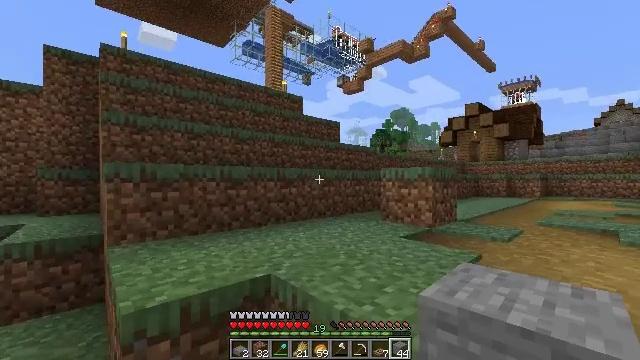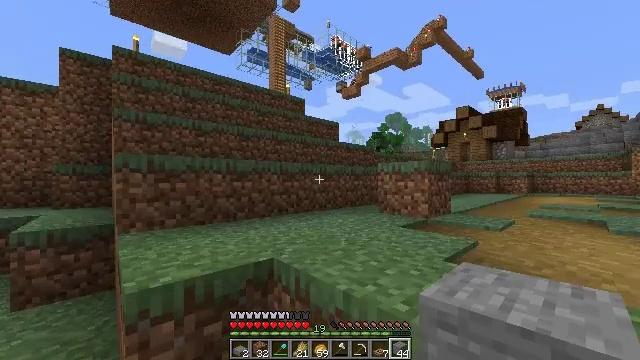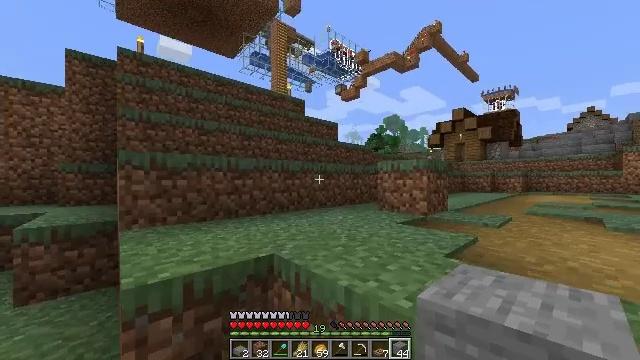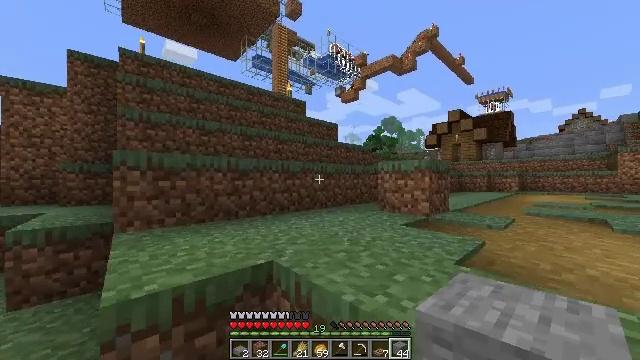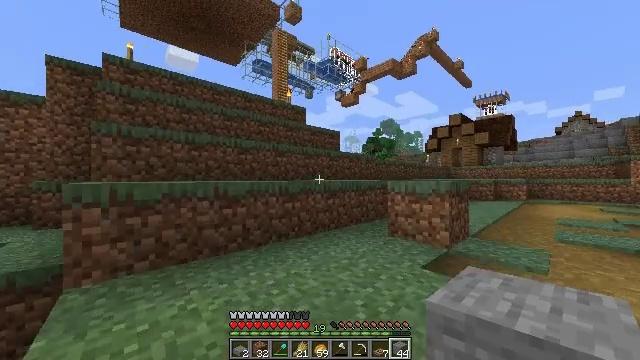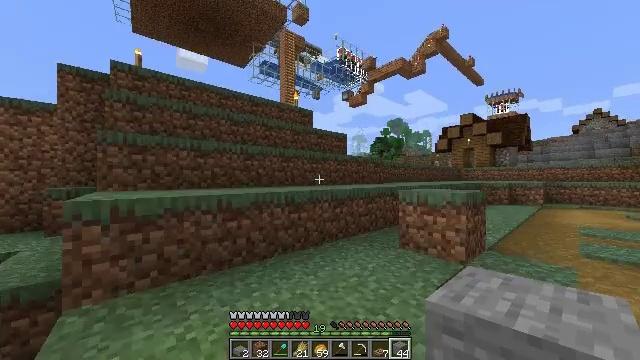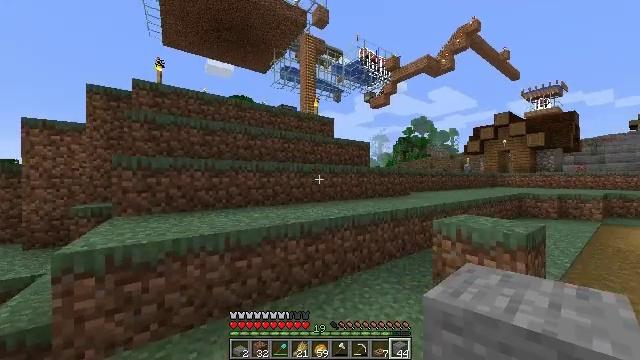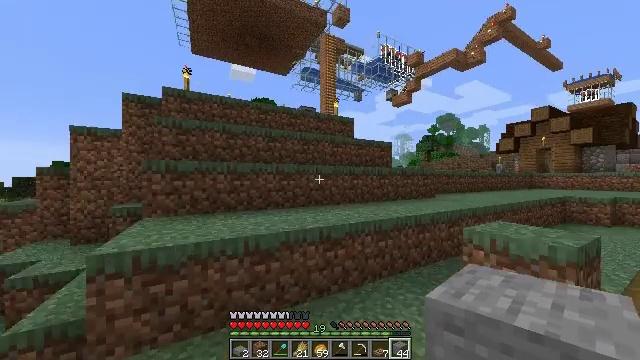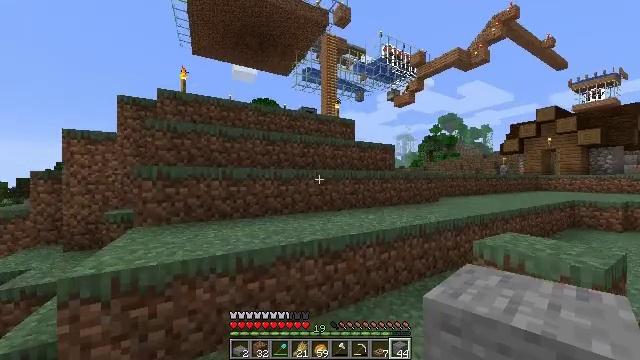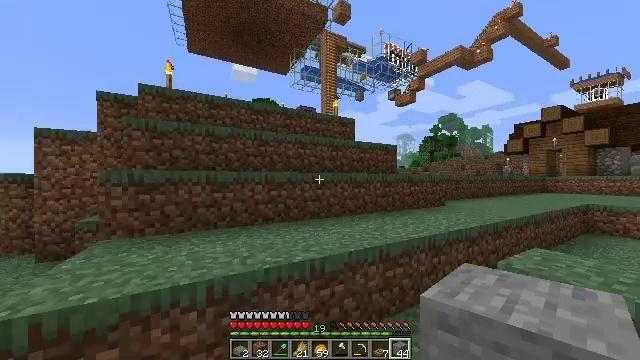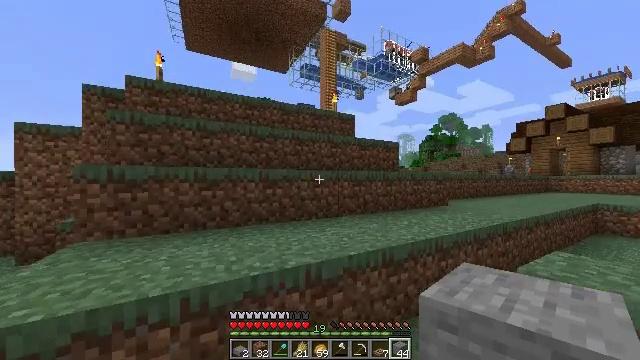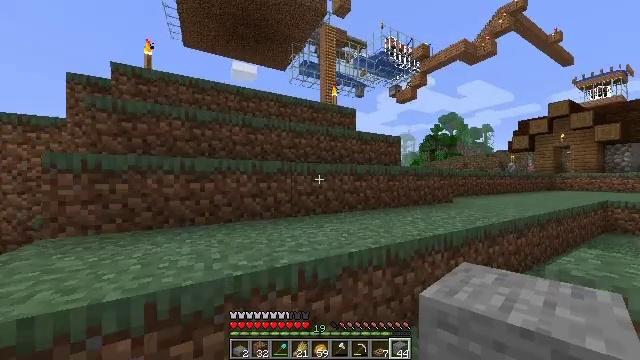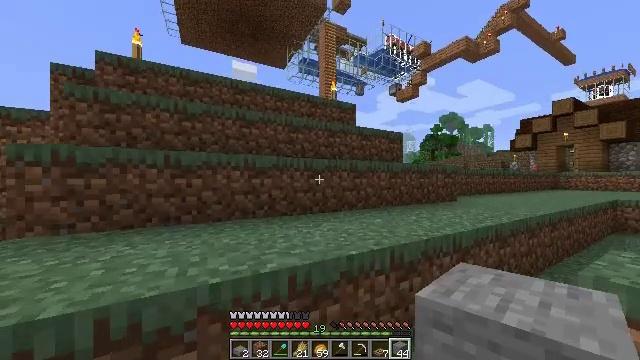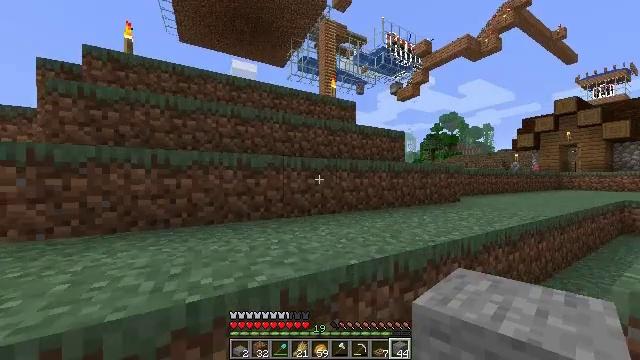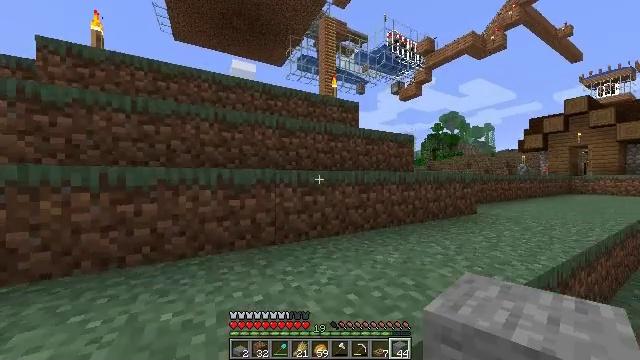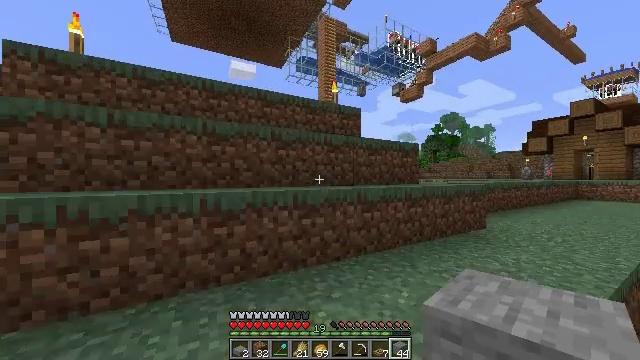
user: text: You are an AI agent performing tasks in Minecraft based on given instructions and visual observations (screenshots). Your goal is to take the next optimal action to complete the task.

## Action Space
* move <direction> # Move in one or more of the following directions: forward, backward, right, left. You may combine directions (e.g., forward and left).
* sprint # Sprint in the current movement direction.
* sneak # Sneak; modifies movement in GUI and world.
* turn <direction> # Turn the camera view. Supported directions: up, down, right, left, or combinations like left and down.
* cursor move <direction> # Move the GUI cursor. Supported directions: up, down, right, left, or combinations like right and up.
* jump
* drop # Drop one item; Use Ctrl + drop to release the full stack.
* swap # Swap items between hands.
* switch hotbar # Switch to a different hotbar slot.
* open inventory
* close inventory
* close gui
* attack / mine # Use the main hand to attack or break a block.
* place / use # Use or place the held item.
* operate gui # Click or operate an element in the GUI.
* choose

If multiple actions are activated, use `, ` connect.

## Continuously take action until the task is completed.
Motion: motion action
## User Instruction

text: Use jungle wood planks to craft a jungle sign.
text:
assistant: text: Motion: move forward, sprint, jump
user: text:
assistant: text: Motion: move forward, sprint, jump
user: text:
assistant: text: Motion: move forward, jump
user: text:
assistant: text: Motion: move forward, jump
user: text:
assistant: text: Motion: move forward, turn left, jump
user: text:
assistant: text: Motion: move forward, sprint, turn left, jump
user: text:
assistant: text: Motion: move forward, sprint, turn left, jump
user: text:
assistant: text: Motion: move forward, sprint, jump
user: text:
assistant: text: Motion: move forward, sprint, jump
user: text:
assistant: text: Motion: move forward, jump
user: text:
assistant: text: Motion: move forward, jump
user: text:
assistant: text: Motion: move forward, jump
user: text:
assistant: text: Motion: move forward, jump
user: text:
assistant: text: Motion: move forward, sprint, jump
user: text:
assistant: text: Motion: move forward, sprint, jump
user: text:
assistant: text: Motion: move forward, sprint, jump
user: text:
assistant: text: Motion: move forward, sprint, jump
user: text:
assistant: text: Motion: move forward, jump
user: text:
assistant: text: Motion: move forward, jump
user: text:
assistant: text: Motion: move forward, jump
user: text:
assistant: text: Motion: move forward, turn left, jump
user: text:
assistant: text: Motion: move forward, turn left and down, jump
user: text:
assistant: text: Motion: move forward, sprint, turn left and down, jump
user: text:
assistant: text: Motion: move forward, sprint, turn left, jump
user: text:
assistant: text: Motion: move forward, sprint, turn left, jump
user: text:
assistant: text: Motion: move forward, sprint, jump
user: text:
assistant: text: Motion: move forward, jump
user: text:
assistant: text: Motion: move forward, jump
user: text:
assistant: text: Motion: move forward, jump
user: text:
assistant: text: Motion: move forward, jump